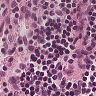
Metastatic tissue present: no